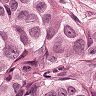
Metastatic tissue present: yes